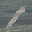
Label: 1